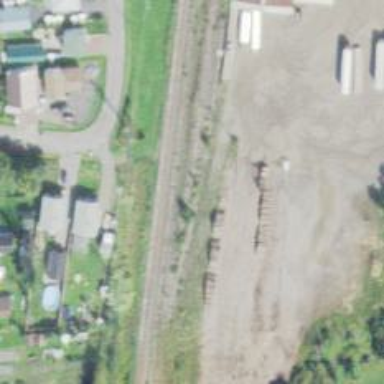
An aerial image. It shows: Disused railway spur line.